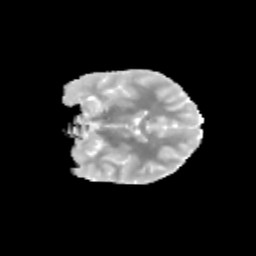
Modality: MD
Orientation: coronal
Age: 12
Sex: female
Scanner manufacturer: siemens
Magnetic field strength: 3 T
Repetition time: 3.8 s
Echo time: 0.07 s